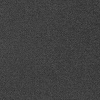
Atmospheric dust classification: dusty